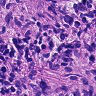
Metastatic tissue present: yes